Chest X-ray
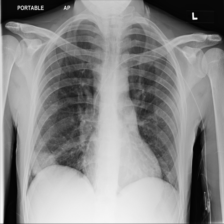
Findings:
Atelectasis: negative
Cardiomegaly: negative
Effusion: negative
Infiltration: negative
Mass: negative
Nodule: negative
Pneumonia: negative
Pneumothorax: negative
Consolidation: positive
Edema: negative
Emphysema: negative
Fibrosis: negative
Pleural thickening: negative
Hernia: negative